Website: walmart
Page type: address-validator
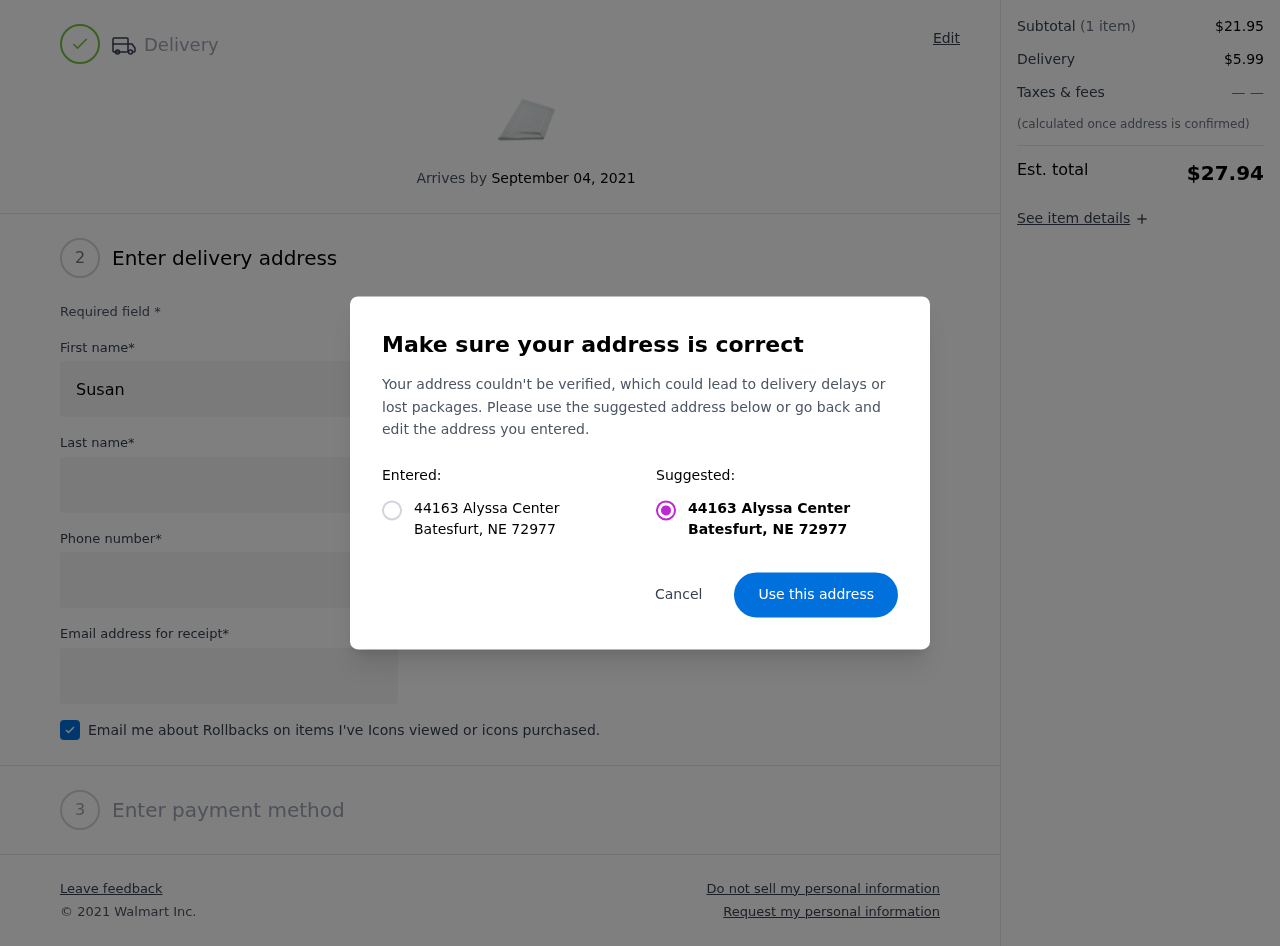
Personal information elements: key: PII_CITY
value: Batesfurt
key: PII_POSTCODE
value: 72977
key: PII_STATE_ABBR
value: NE
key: PII_STREET
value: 44163 Alyssa Center
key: PII_FIRSTNAME
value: Susan
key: PII_LASTNAME
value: Baker
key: PII_STREET2
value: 4987 Logan Parks
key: PII_PHONE
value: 8254626654
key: PII_EMAIL
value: sbaker@yahoo.com
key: PII_POSTCODE_FULL
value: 72977
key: PII_POSTCODE_NUMERIC
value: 72977
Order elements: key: ORDER_DELIVERY_DATE
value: September 04, 2021
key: ORDER_SUBTOTAL
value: $21.95
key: ORDER_SHIPPING_COST
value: $5.99
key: ORDER_TOTAL
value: $27.94